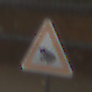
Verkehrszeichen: AmphibienwanderungRechts
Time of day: MorningAfternoon
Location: Outdoor (Urban)
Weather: Overcast
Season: NotSpecified
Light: Natural